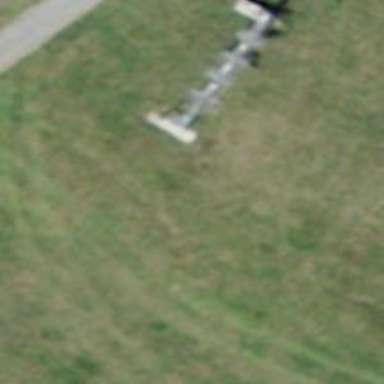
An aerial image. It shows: Pylon for aerialway.